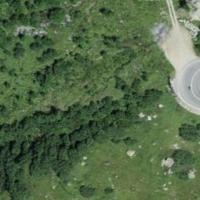
EUNIS habitat code: 26
Species observed at this site:
Montifringilla nivalis